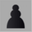
Piece: bP